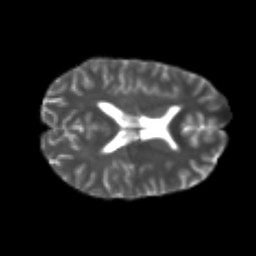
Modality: T2w
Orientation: axial
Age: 25
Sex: female
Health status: healthy
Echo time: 0.074 s